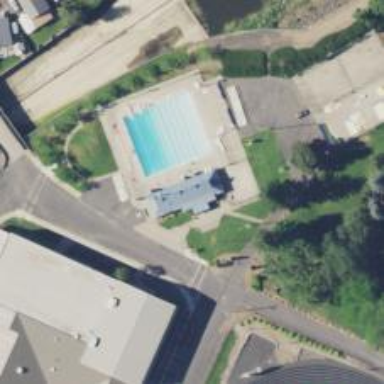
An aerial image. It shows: Sports centre specializing in swimming activities located in leisure land area.